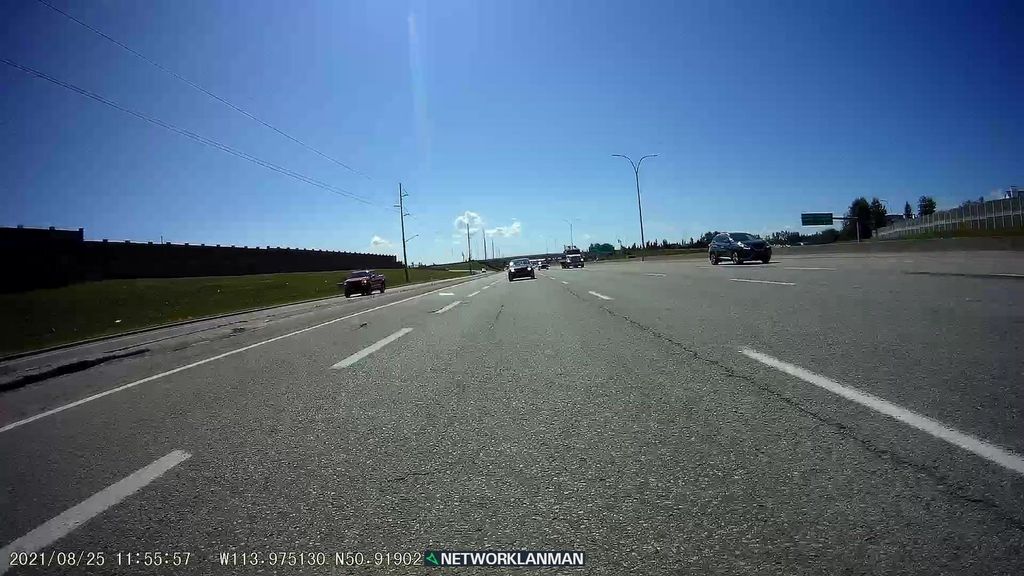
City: calgary